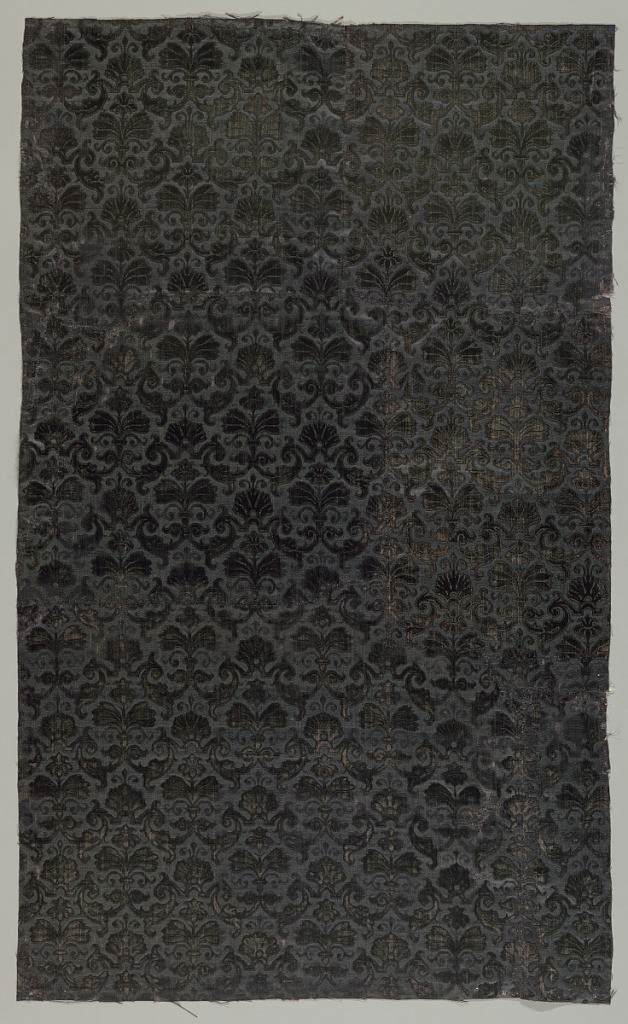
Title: Fragment
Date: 16th century
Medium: silk Technique: cut and uncut supplementary warp pile (velvet) in a woven foundation
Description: Panel of dark blue velvet on a blue ground, cut and uncut, in a small-scale symmetrical pattern of plants and foliage.